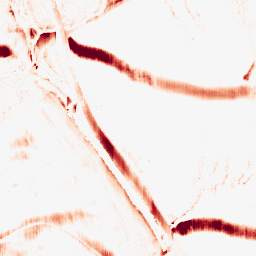
Category: morphological
Decomposition family: morphological_rect
Decomposition parameters: operation: opening
width: 5
height: 20
Upsampling method: quintic
Upsampling parameters: scale: 4
Upsampling scale: 4